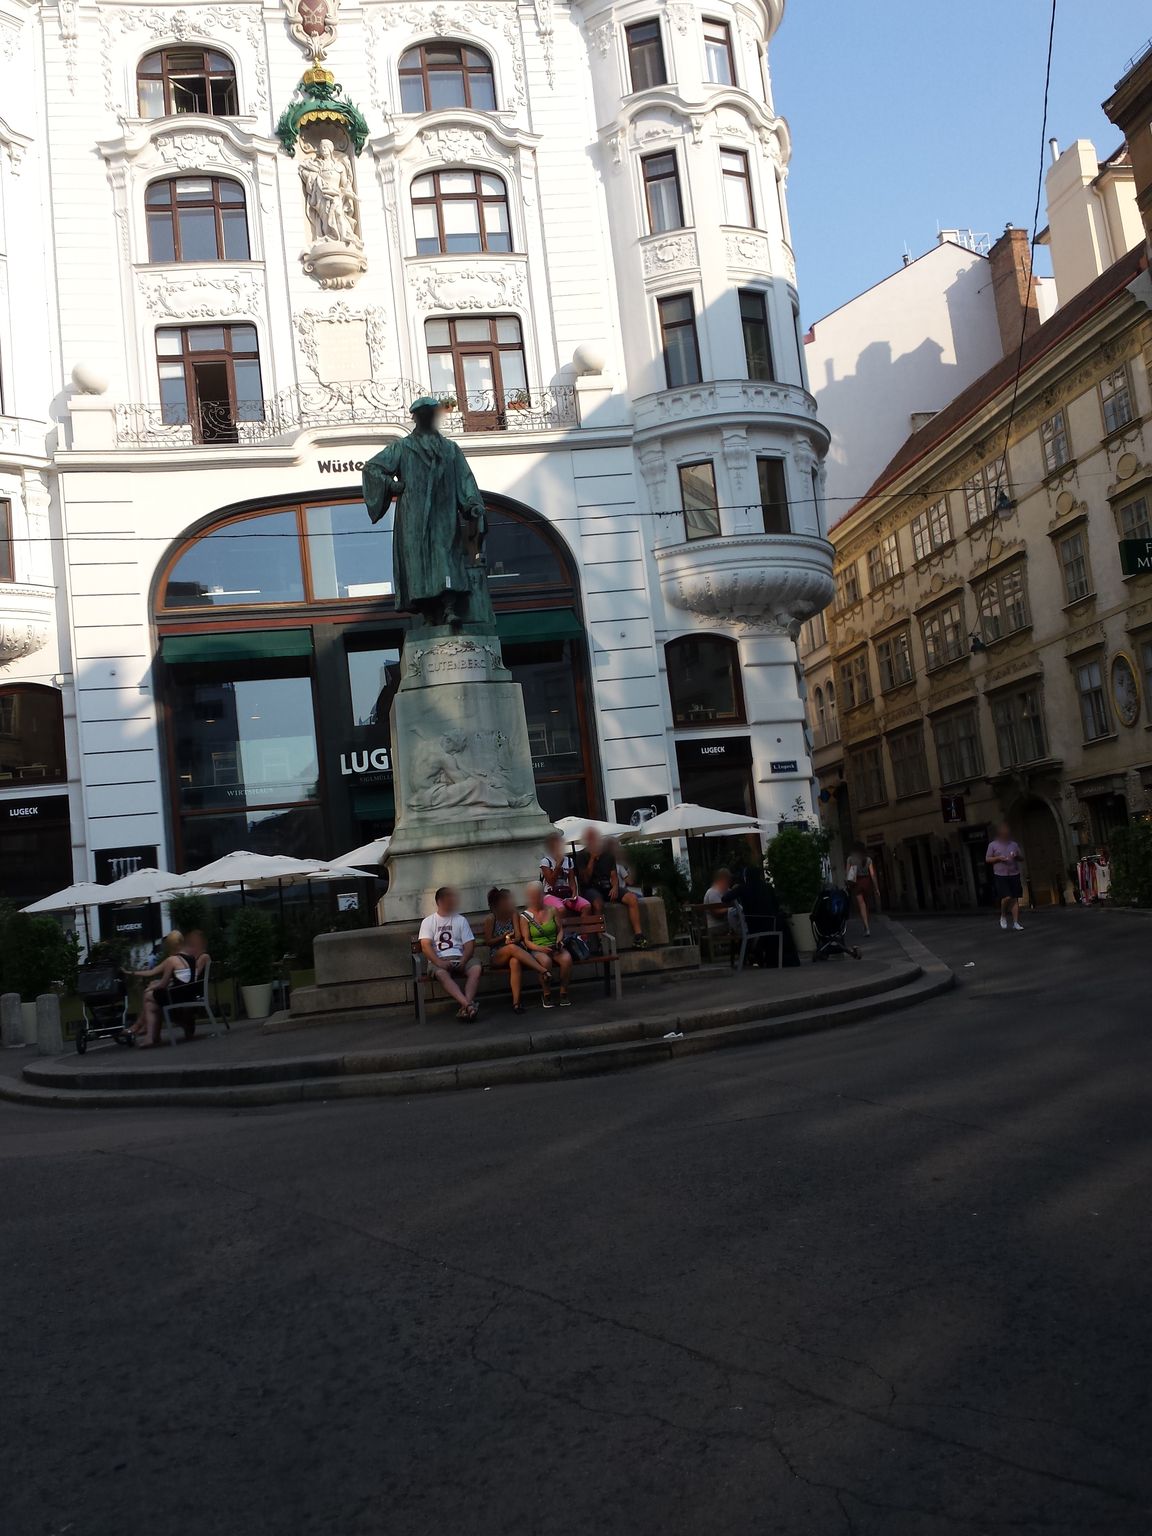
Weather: clear
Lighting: day
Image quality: good
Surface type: walking surface
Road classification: cycleway, living_street
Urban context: urban centre
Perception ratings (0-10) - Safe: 4.98, Lively: 9.07, Beautiful: 5.55, Boring: 0.67, Depressing: 4.85, Wealthy: 8.57